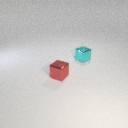
small red metal cube to the left of small cyan metal cube